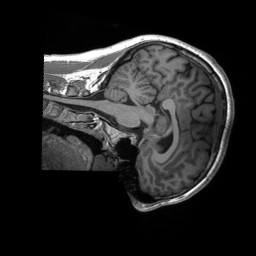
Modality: T1w
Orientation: sagittal
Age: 16
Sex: male
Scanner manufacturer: siemens
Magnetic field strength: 3 T
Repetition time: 2.3 s
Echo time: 0.00232 s